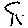
Label: tree